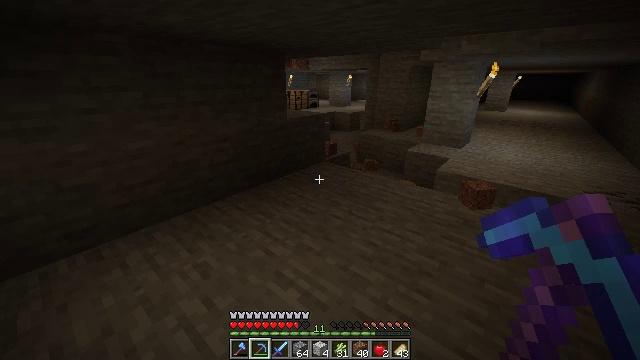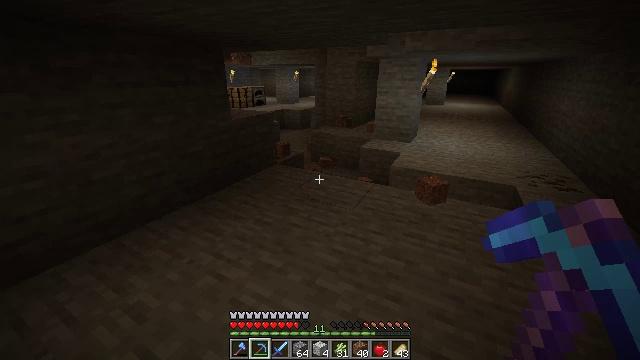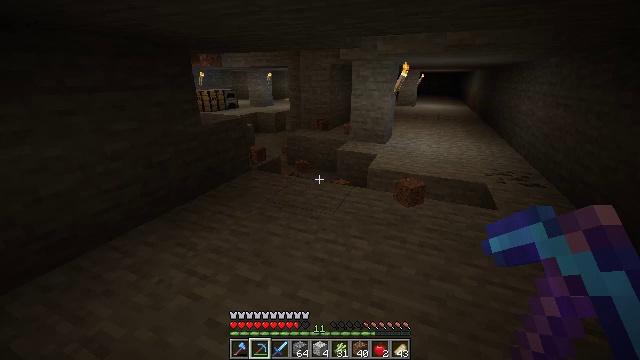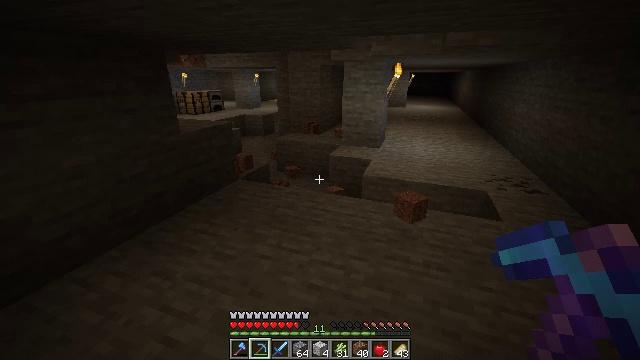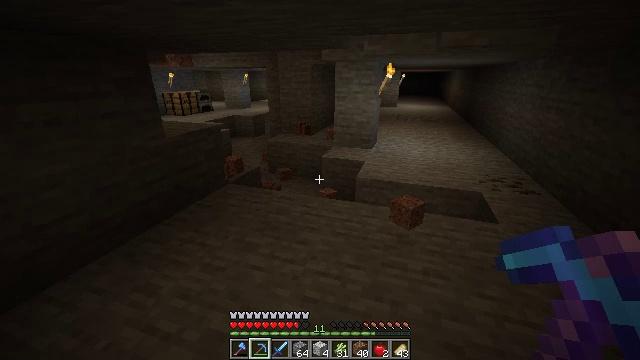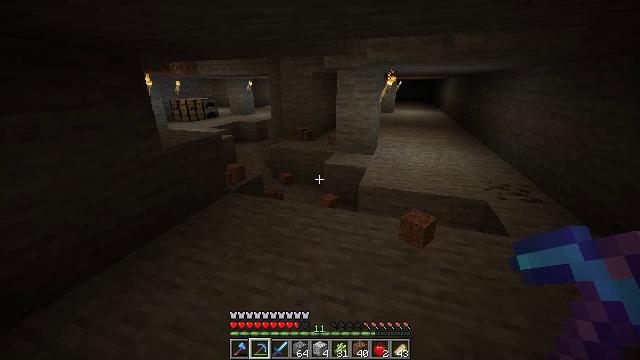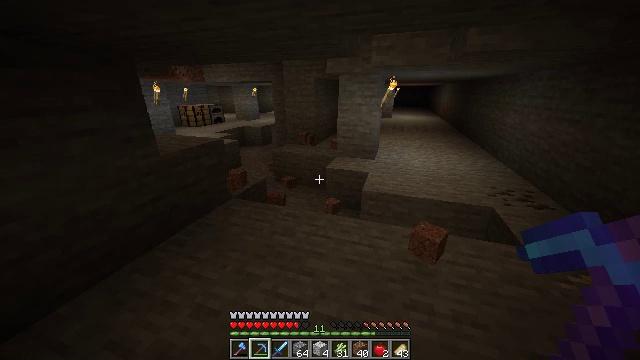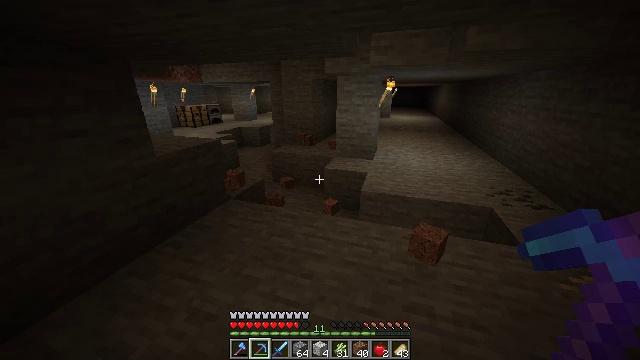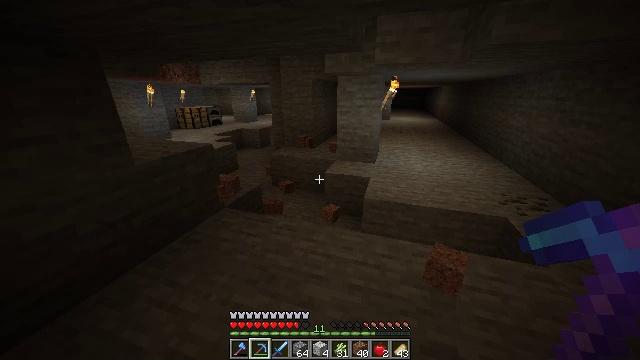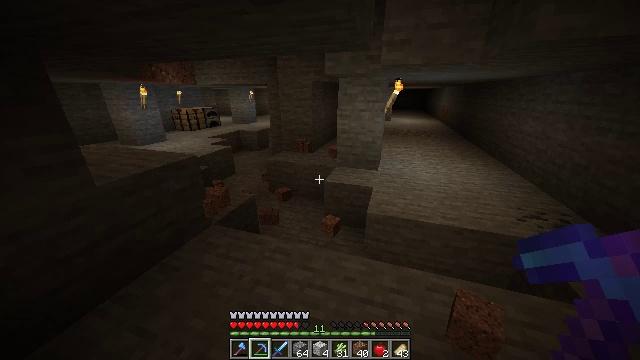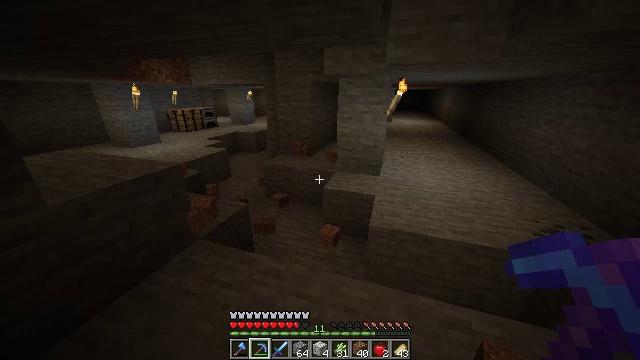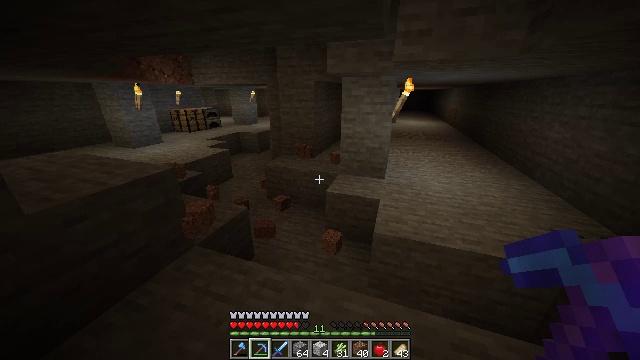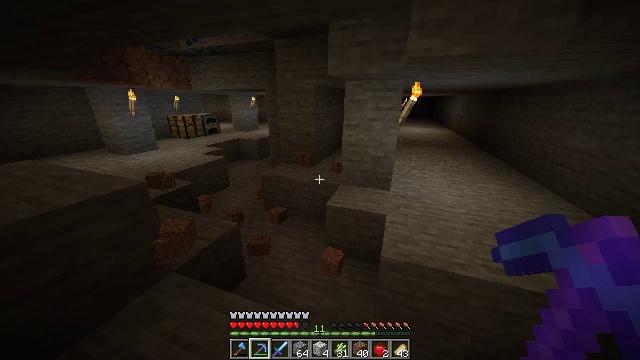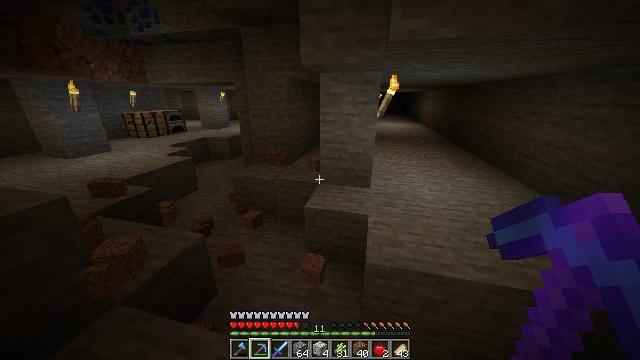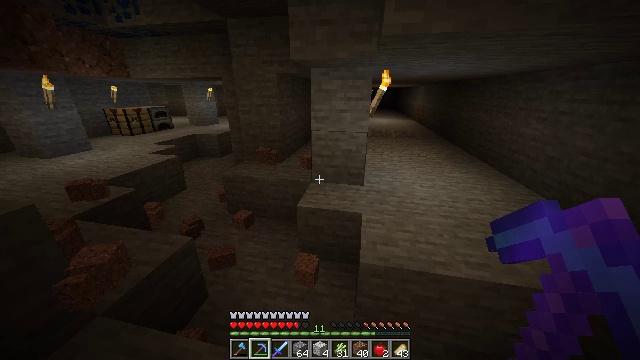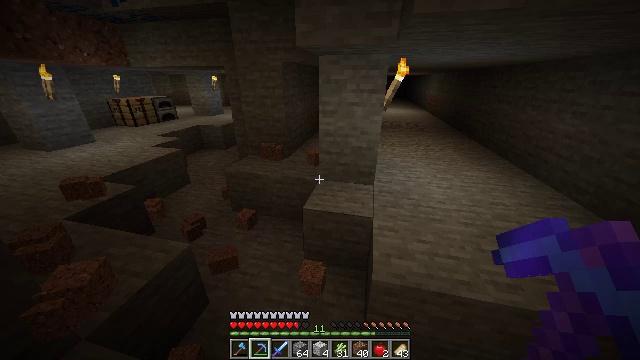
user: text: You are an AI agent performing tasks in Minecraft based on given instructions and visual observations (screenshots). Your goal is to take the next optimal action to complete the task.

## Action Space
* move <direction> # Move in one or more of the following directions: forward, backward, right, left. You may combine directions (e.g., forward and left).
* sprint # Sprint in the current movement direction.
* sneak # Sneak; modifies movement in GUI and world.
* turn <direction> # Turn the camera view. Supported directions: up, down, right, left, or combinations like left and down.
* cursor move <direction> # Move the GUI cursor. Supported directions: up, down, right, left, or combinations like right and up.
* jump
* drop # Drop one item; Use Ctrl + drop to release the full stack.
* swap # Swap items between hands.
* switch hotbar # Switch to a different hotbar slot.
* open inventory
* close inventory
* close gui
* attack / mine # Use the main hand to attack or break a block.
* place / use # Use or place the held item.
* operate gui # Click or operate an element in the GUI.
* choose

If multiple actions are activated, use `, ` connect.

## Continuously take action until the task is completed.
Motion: motion action
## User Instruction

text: Drop an oak pressure plate.
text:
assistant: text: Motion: move forward, turn right
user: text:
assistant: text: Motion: move forward, turn right
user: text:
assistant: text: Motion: move forward, turn right
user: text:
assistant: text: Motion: move forward, sprint, turn right
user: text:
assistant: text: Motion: move forward, sprint
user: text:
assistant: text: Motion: move forward, sprint
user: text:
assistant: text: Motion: move forward, sprint
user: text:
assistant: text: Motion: move forward
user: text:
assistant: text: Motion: move forward
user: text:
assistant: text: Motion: move forward, sprint
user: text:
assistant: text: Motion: move forward, sprint
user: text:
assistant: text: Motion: move forward, sprint, turn up
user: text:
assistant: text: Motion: move forward, sprint, turn right
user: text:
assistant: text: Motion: move forward, turn right and down
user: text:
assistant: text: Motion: move forward, turn left and down
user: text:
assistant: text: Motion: move forward, turn left and down
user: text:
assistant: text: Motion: move forward, sprint, turn left and down
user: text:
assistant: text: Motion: move forward, sprint, turn left
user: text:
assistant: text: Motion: move forward, sprint, turn left
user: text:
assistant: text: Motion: move forward, turn left
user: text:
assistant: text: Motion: move forward
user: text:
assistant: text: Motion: move forward, turn left
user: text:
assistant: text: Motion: move forward, sprint, turn left
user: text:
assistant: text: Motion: move forward, sprint, turn left and up
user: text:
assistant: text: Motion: move forward, turn left and up
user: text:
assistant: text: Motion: move forward, turn left and up
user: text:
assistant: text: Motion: move forward, turn left and up
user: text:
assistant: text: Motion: move forward, sprint, turn left and up
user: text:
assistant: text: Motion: move forward, sprint, turn left and up
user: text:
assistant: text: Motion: move forward, sprint, turn left and up